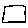
Label: square